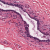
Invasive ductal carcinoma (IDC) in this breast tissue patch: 0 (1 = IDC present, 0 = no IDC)